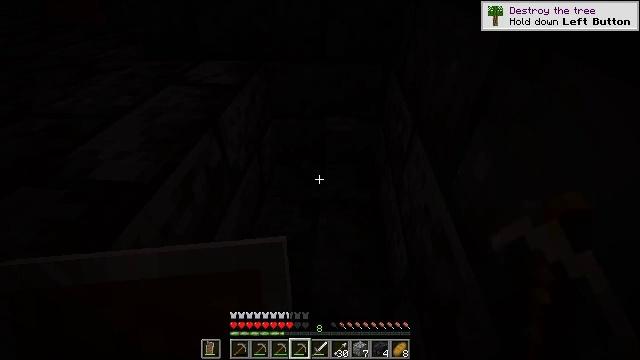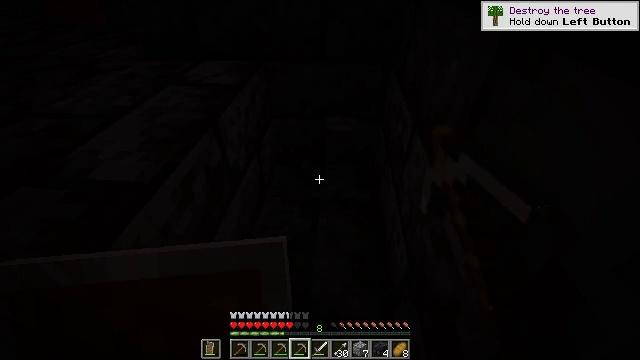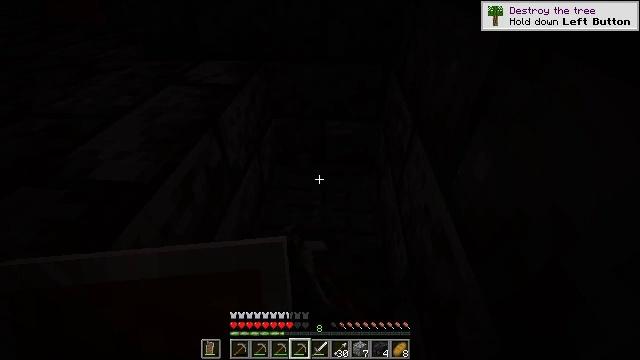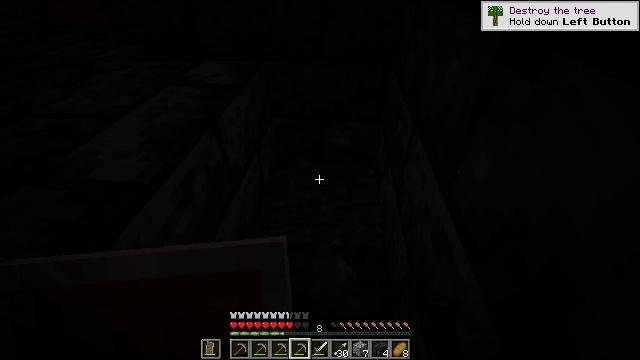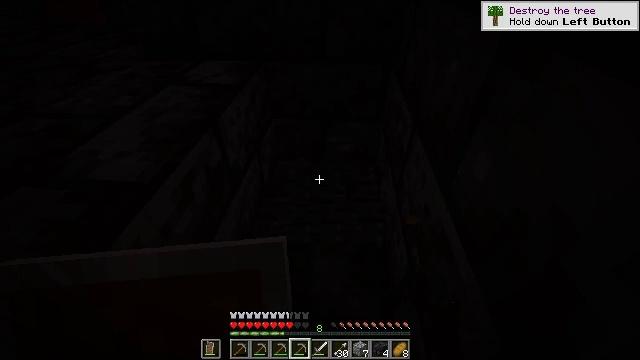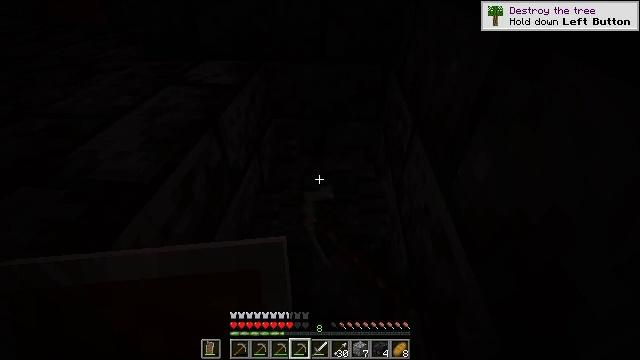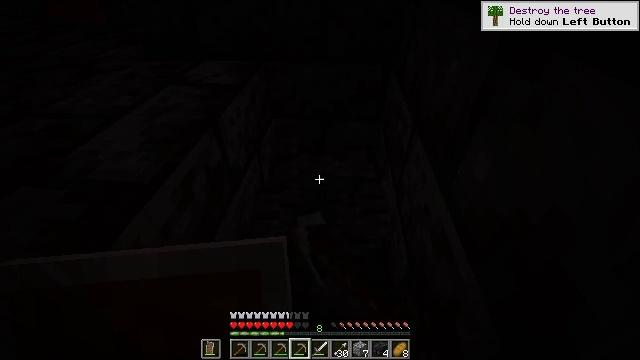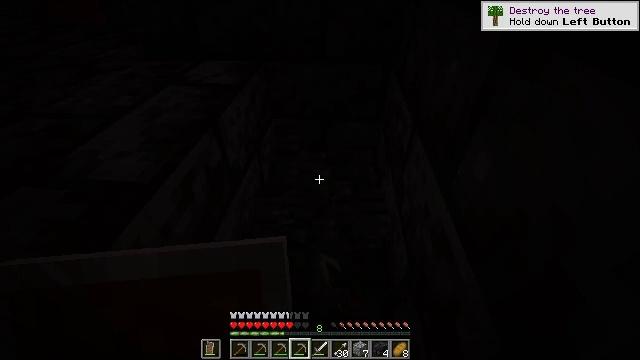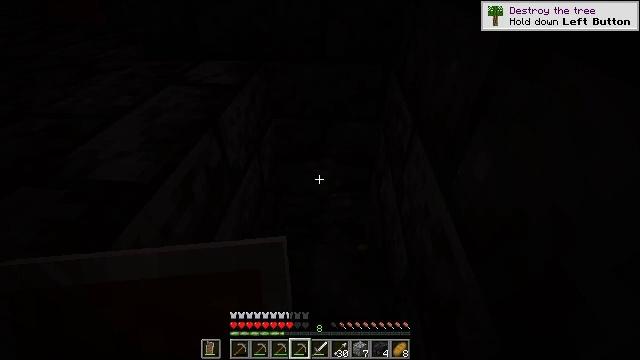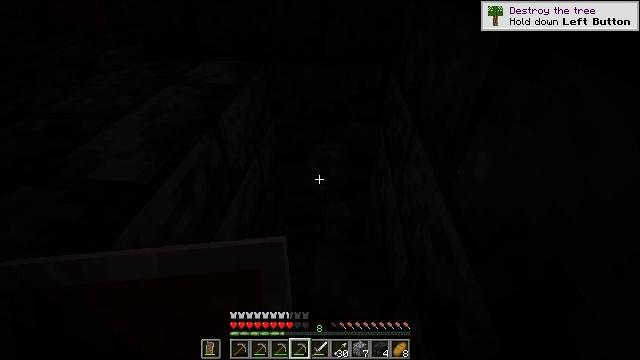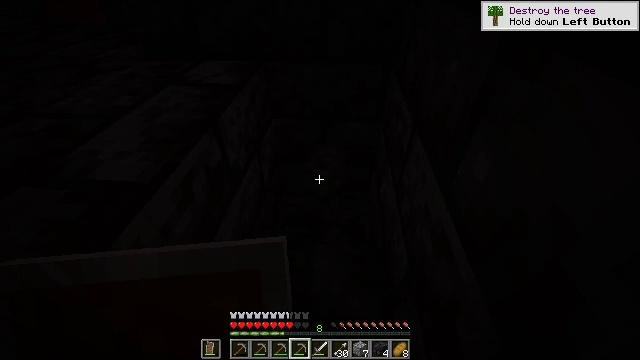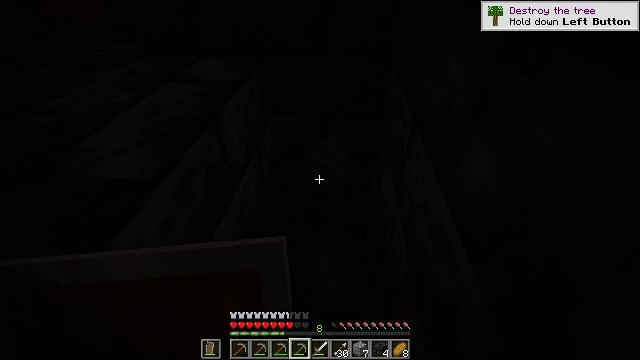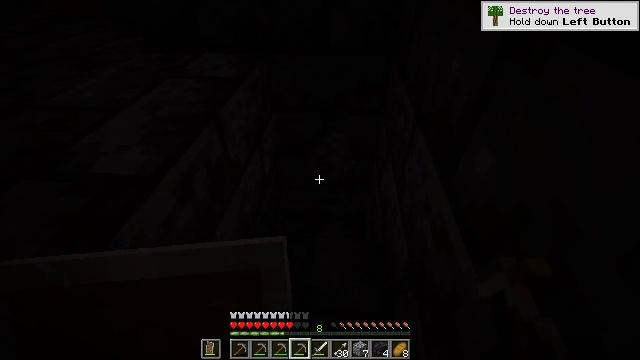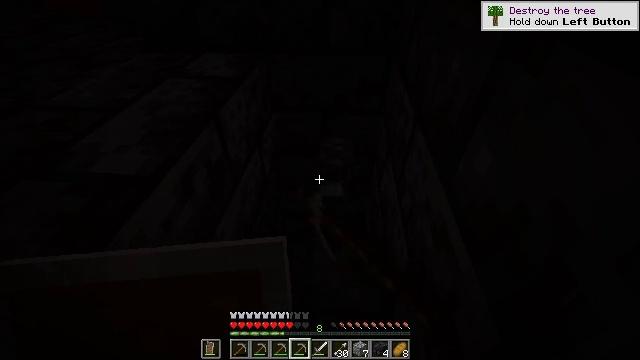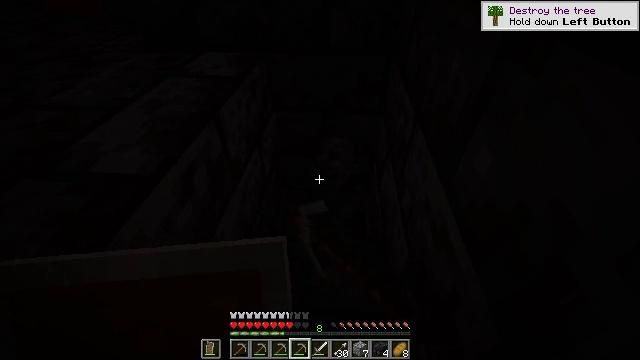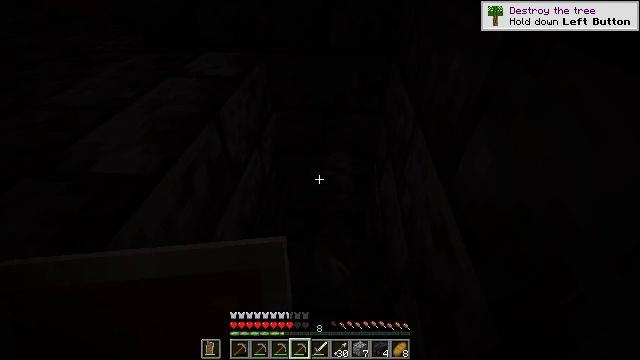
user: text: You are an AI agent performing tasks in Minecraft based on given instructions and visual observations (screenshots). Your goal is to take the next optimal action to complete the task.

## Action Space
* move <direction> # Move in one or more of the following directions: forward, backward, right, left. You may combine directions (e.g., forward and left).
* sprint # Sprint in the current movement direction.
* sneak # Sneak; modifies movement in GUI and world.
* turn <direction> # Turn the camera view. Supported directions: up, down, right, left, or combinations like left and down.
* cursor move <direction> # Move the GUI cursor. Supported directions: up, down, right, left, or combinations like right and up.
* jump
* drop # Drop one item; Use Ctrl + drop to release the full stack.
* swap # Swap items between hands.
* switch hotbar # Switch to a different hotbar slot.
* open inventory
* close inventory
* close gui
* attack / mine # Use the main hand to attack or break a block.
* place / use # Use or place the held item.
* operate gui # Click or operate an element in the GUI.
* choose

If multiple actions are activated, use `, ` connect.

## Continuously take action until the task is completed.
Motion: motion action
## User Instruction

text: Mine polished blackstone bricks.
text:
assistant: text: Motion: attack / mine
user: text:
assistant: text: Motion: attack / mine
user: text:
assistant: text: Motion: attack / mine
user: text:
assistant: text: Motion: attack / mine
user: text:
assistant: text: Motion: attack / mine
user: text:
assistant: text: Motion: attack / mine
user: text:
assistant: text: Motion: attack / mine
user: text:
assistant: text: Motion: attack / mine
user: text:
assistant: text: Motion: attack / mine
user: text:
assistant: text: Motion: attack / mine
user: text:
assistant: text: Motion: attack / mine
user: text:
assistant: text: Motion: attack / mine
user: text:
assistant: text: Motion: attack / mine
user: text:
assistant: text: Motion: attack / mine
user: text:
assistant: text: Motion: attack / mine
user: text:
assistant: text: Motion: attack / mine
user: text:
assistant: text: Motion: attack / mine
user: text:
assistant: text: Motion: attack / mine
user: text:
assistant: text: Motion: attack / mine
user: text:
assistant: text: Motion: attack / mine
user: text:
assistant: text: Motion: attack / mine
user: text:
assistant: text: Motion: attack / mine
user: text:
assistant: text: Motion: attack / mine
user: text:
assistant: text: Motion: attack / mine
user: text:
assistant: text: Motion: attack / mine